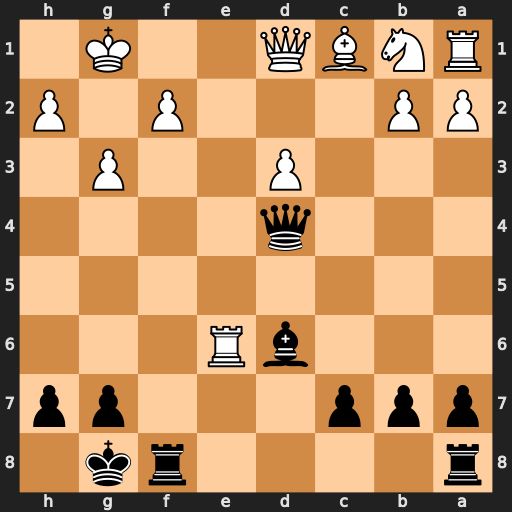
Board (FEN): r4rk1/ppp3pp/3bR3/8/3q4/3P2P1/PP3P1P/RNBQ2K1
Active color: b
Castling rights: -
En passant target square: -
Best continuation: Qxf2+ Kh1 Qf1+ Qxf1 Rxf1+ Kg2 Rxc1